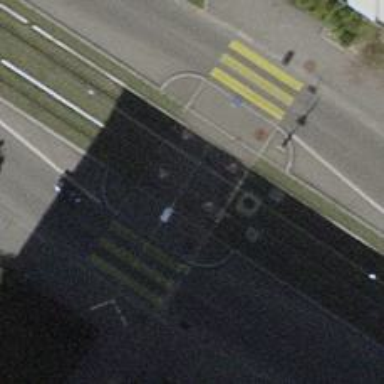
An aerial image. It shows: Crossing for the railway.